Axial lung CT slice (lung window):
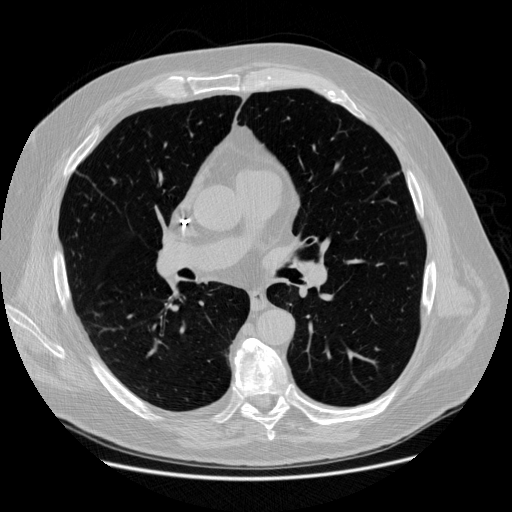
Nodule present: no